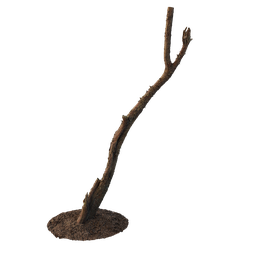
Label: nature